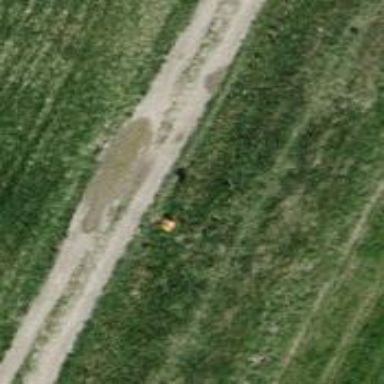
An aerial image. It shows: Pole supporting roof covering pipeline marker.